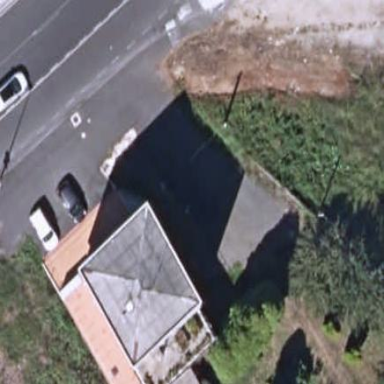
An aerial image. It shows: Building.